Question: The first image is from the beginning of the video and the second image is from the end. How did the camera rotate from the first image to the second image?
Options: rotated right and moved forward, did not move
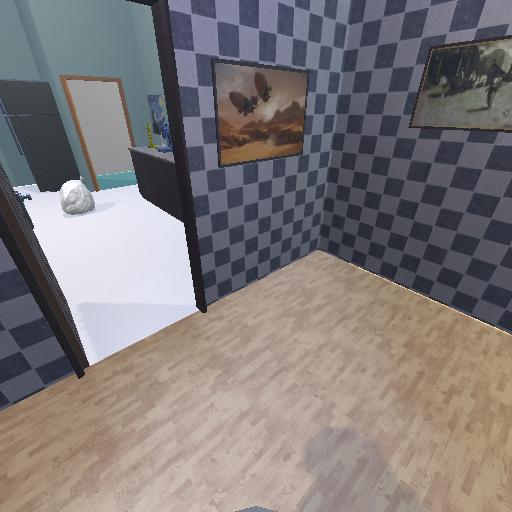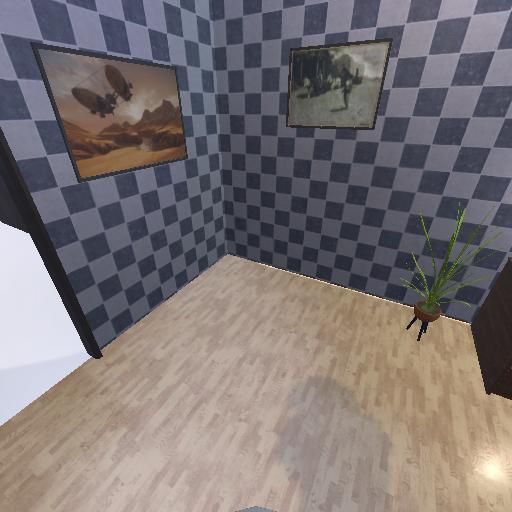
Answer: rotated right and moved forward